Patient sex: F
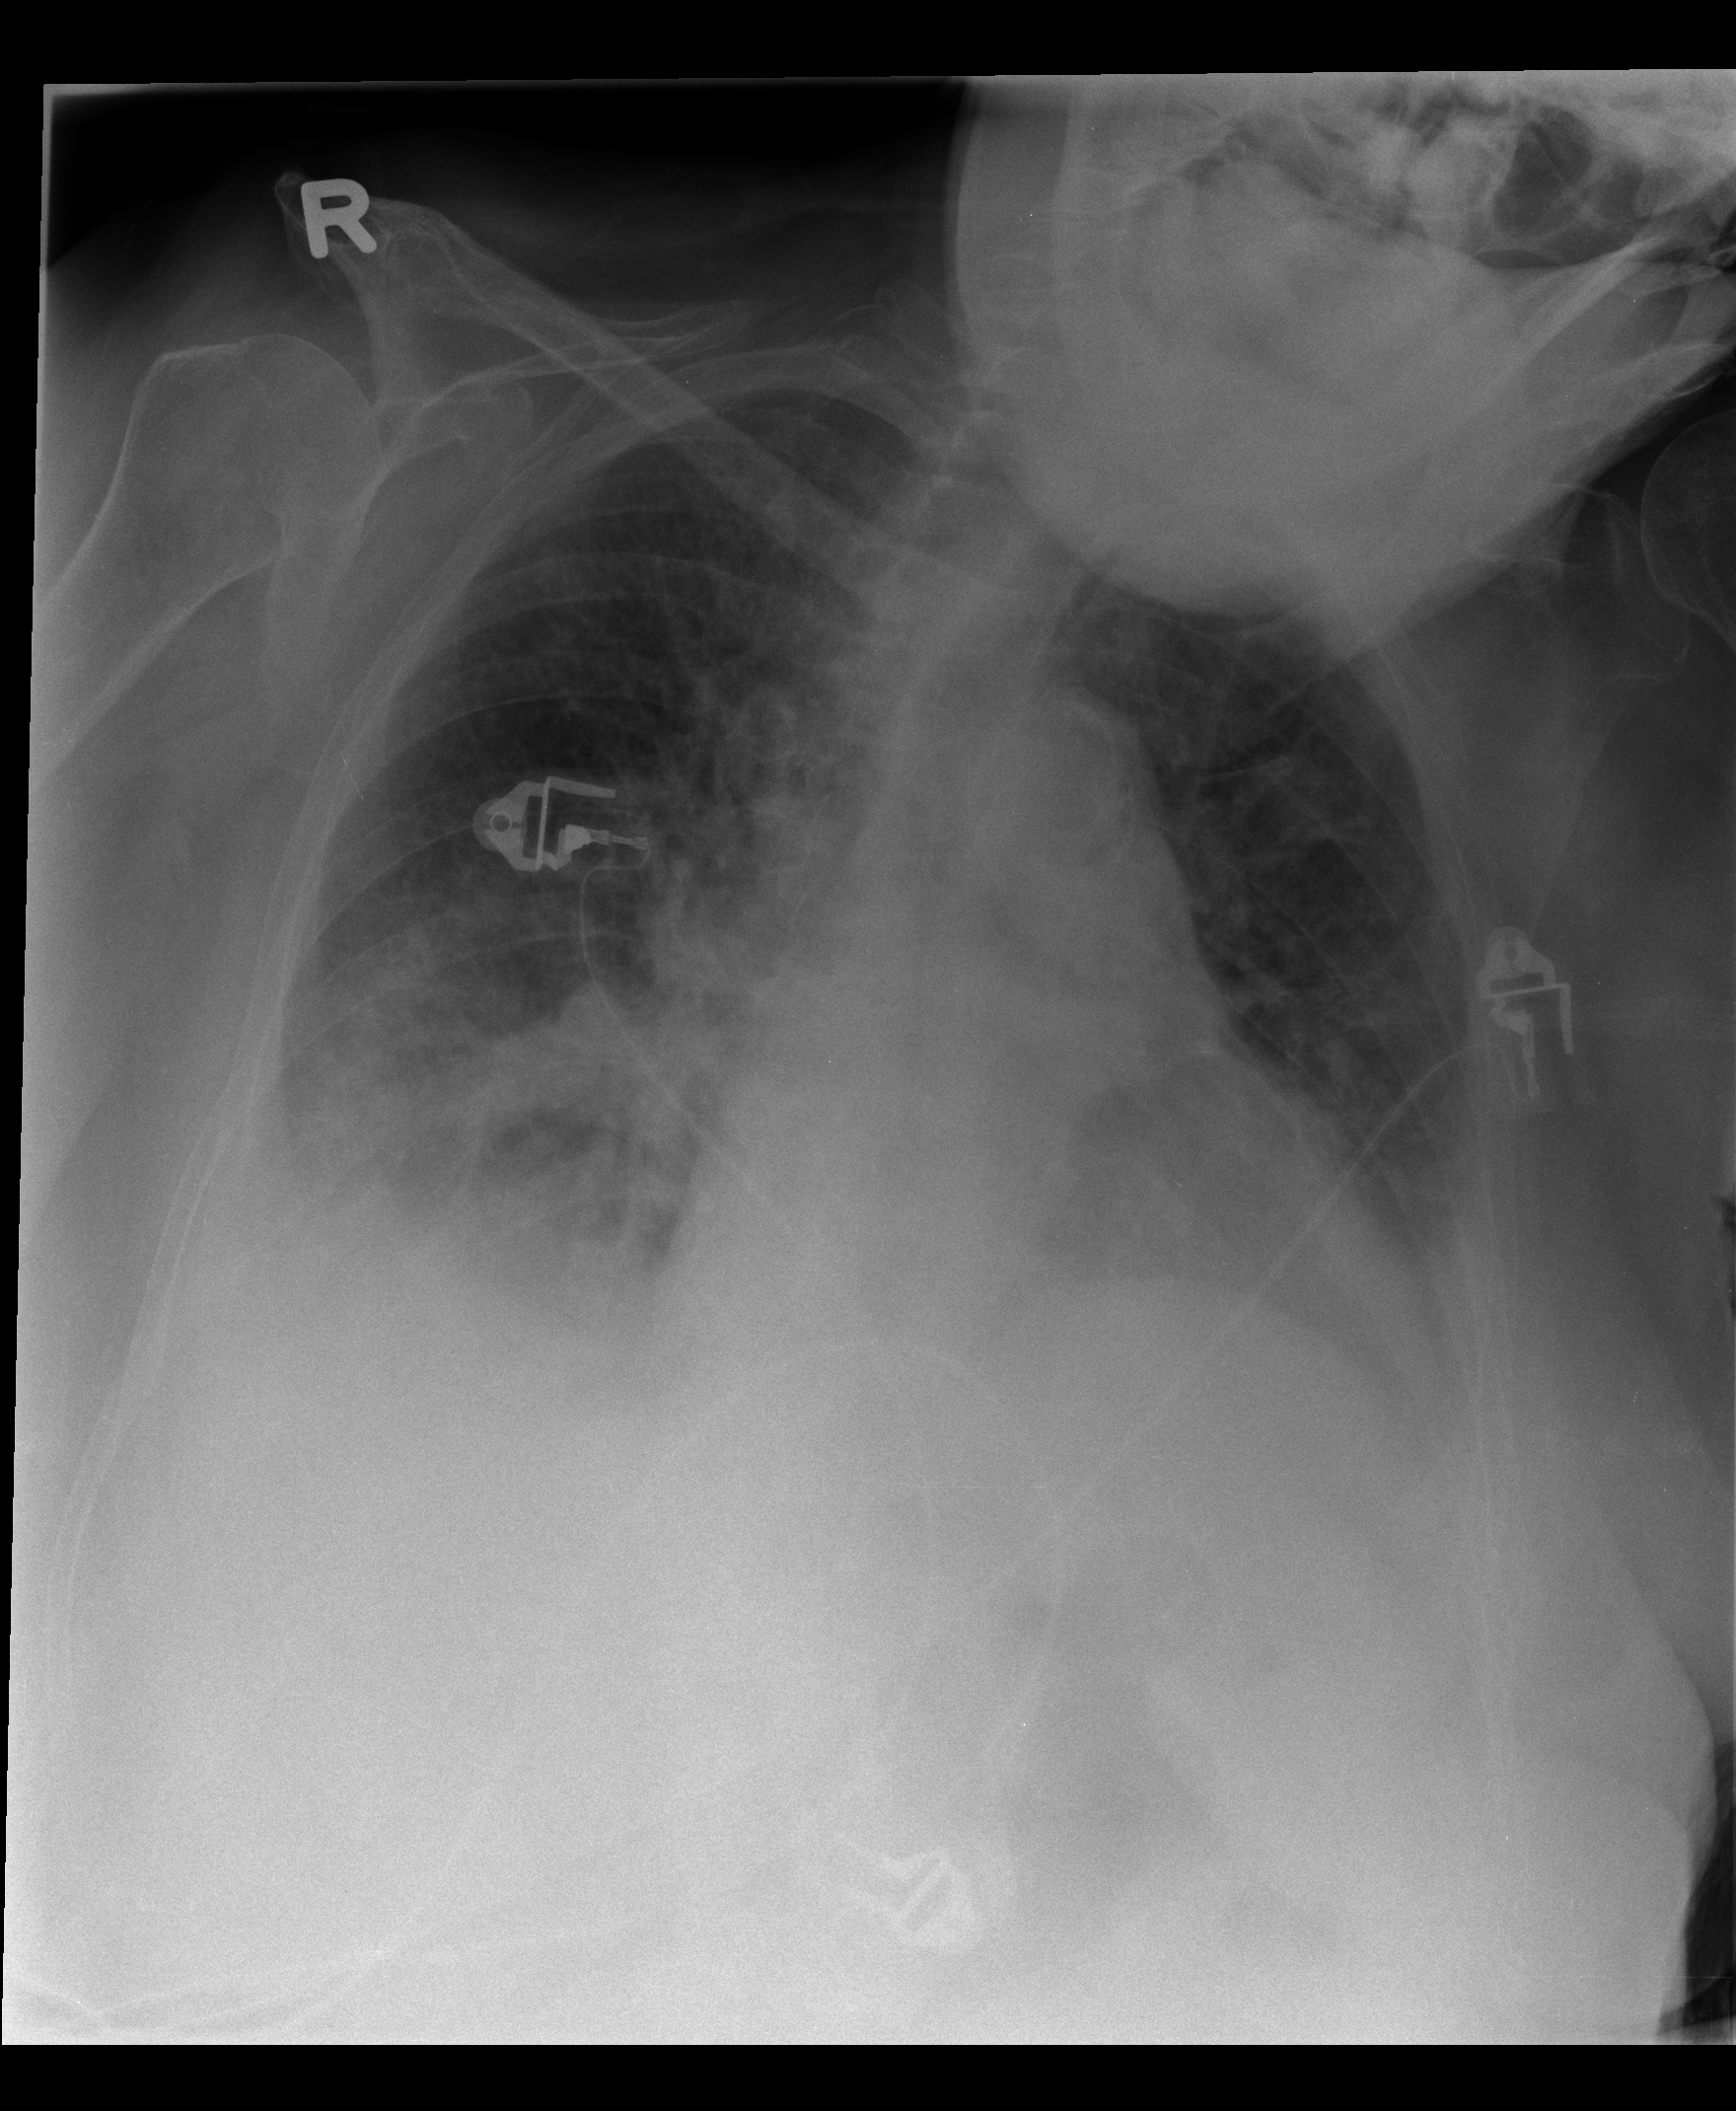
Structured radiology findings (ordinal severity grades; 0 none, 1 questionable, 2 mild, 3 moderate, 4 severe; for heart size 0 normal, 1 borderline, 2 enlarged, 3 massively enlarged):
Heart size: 2
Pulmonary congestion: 2
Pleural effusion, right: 3
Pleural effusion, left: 2
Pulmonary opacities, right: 1
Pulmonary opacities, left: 1
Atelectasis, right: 2
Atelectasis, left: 2